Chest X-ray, PA view. Patient: 51 years old, sex F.
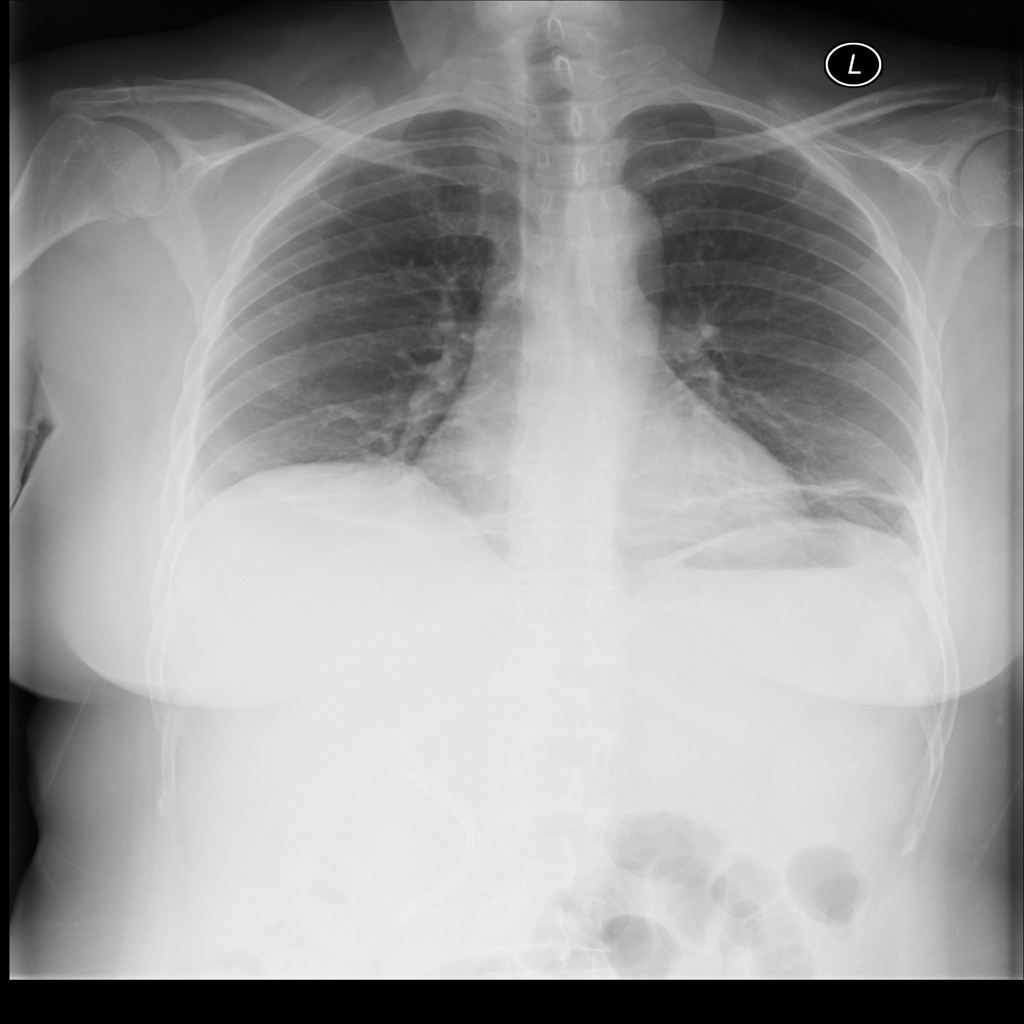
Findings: No Finding